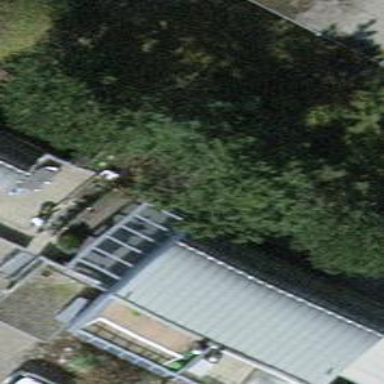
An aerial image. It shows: Terrace building.